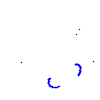
Particle: kaon